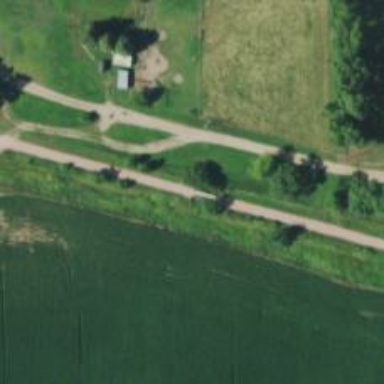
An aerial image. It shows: Abandoned railway crossing over cycleway bridge.